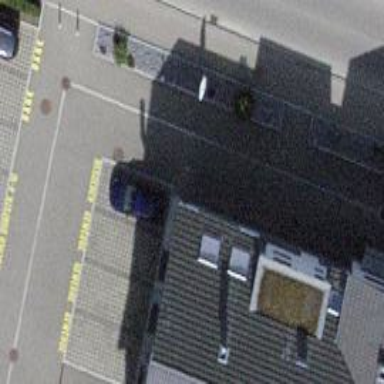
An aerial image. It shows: Bollard.